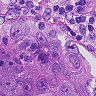
Metastatic tissue present: yes